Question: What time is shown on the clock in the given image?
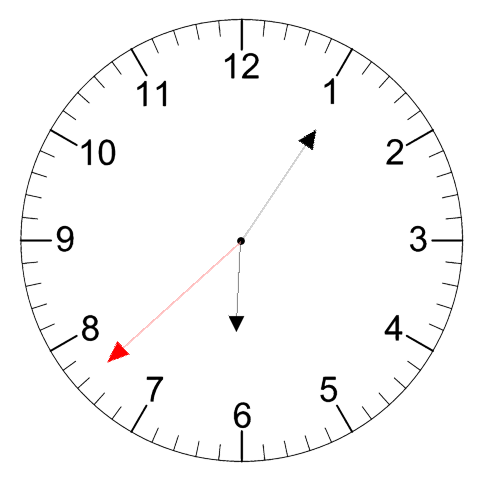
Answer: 06:05:38